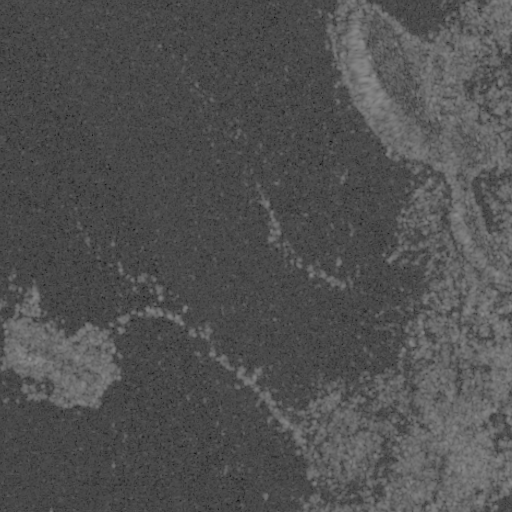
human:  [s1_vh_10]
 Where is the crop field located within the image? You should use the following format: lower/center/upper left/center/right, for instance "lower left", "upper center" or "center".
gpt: The crop field is located in the upper right of the image.
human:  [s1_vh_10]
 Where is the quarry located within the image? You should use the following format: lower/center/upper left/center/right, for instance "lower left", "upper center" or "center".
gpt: There is no quarry in the image.

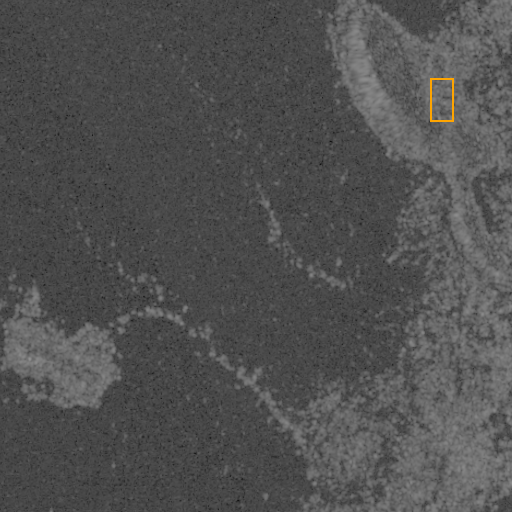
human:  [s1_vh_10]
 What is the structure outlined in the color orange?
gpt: The structure outlined in orange is a crop field.
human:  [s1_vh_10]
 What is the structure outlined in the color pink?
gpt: There is no pink outline.